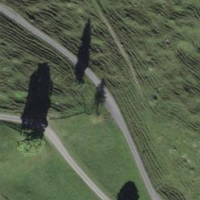
EUNIS habitat code: 24
Species observed at this site:
Campanula glomerata